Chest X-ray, AP view. Patient: 45 years old, sex M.
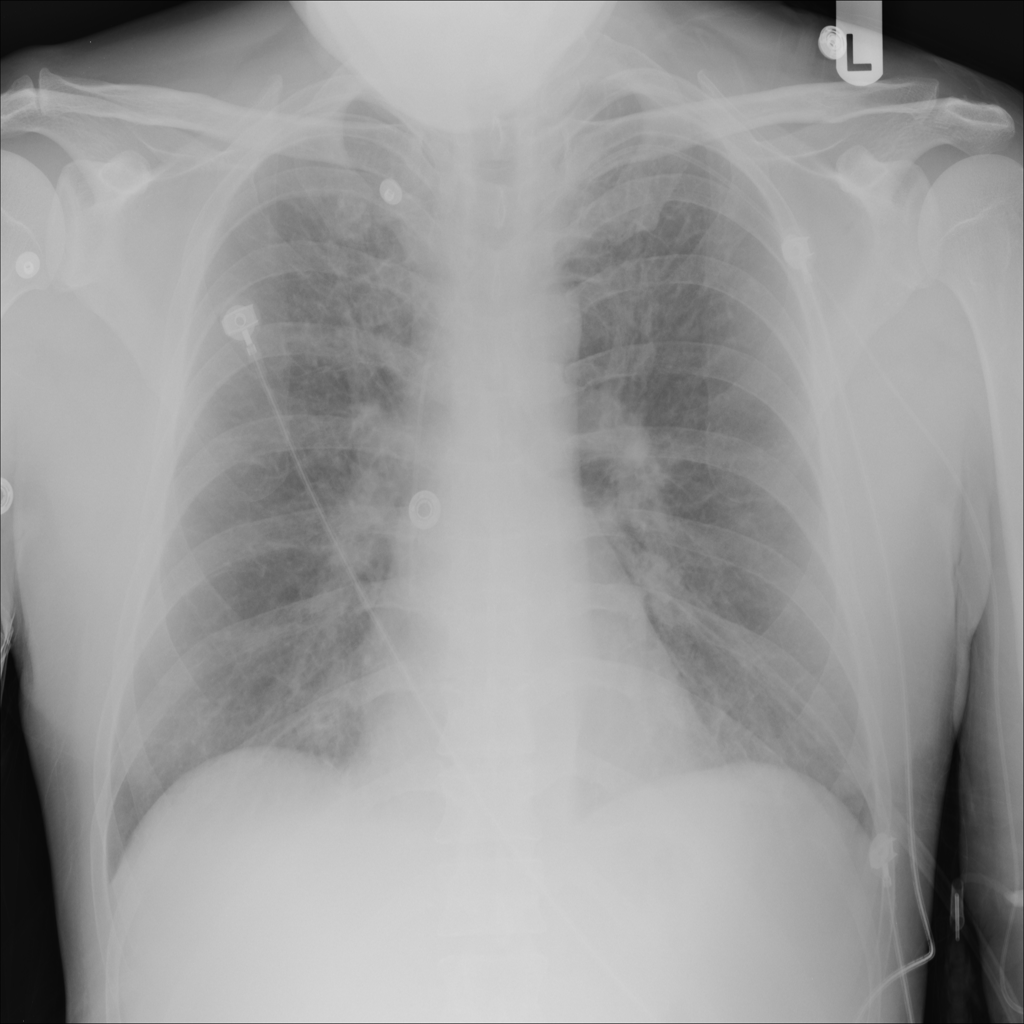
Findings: No Finding